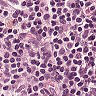
Metastatic tissue present: no